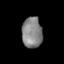
Tissue: skin
Cell type: Epithelial cells
Senescence score: 0.8252
Nuclear area (px): 607
Mean DAPI intensity: 133.219